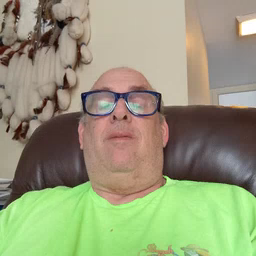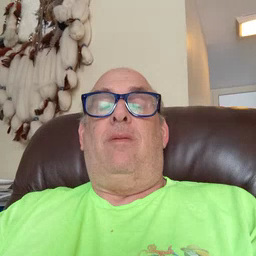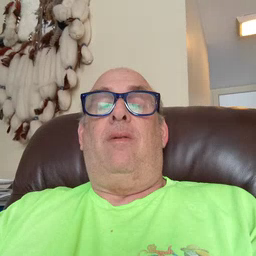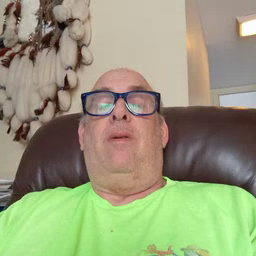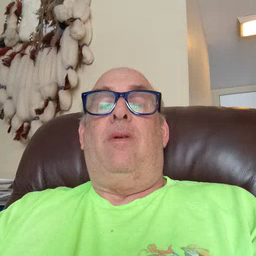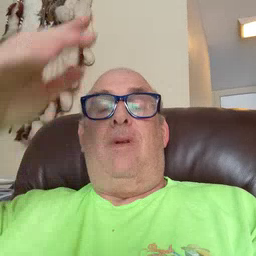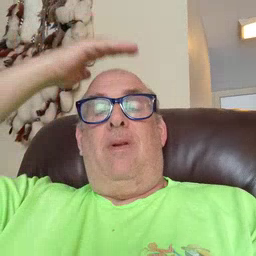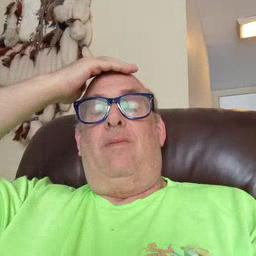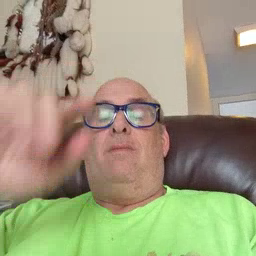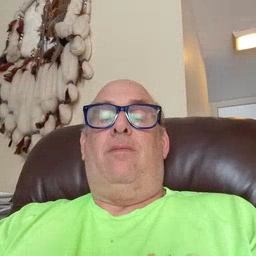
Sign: hat